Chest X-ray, AP view. Patient: 35 years old, sex F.
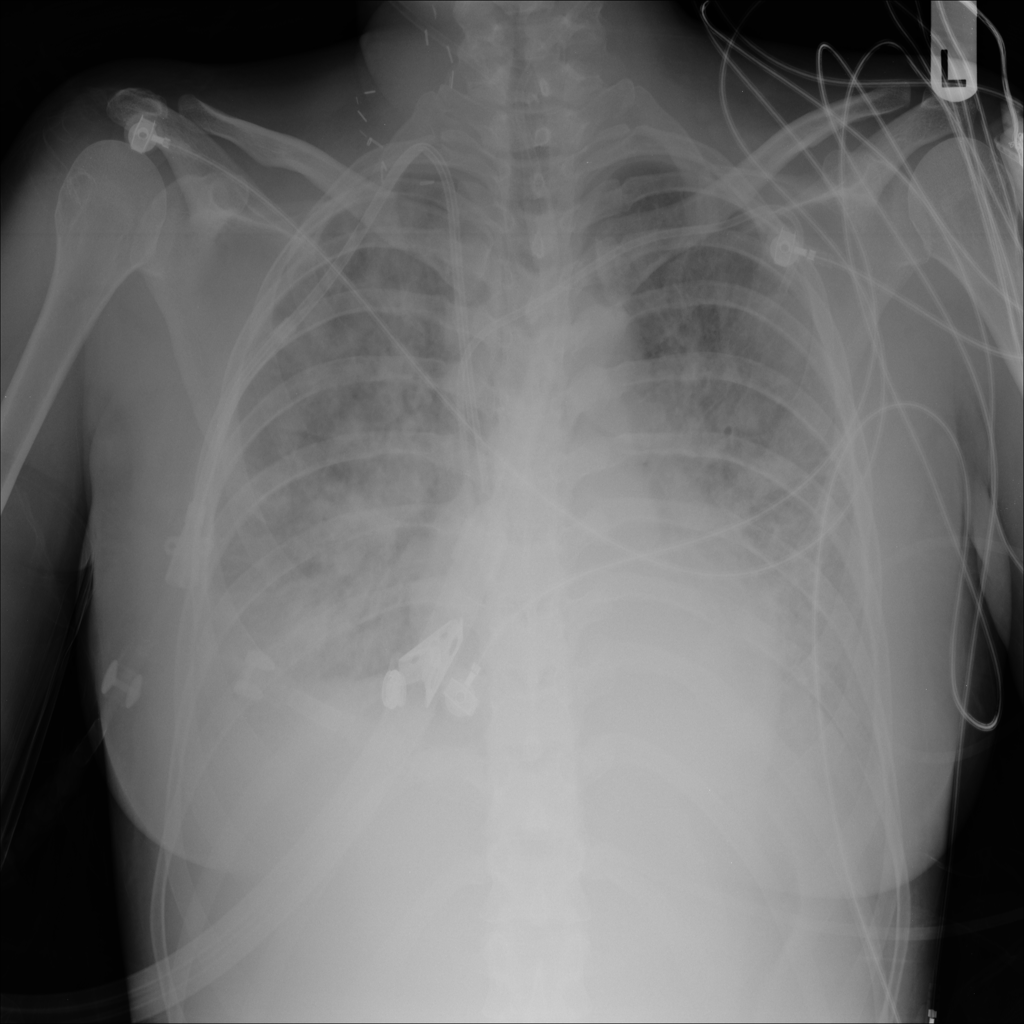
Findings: Edema, Infiltration, Nodule